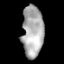
Tissue: lung
Cell type: Epithelial cells
Senescence score: 0.1461
Nuclear area (px): 1078
Mean DAPI intensity: 172.208